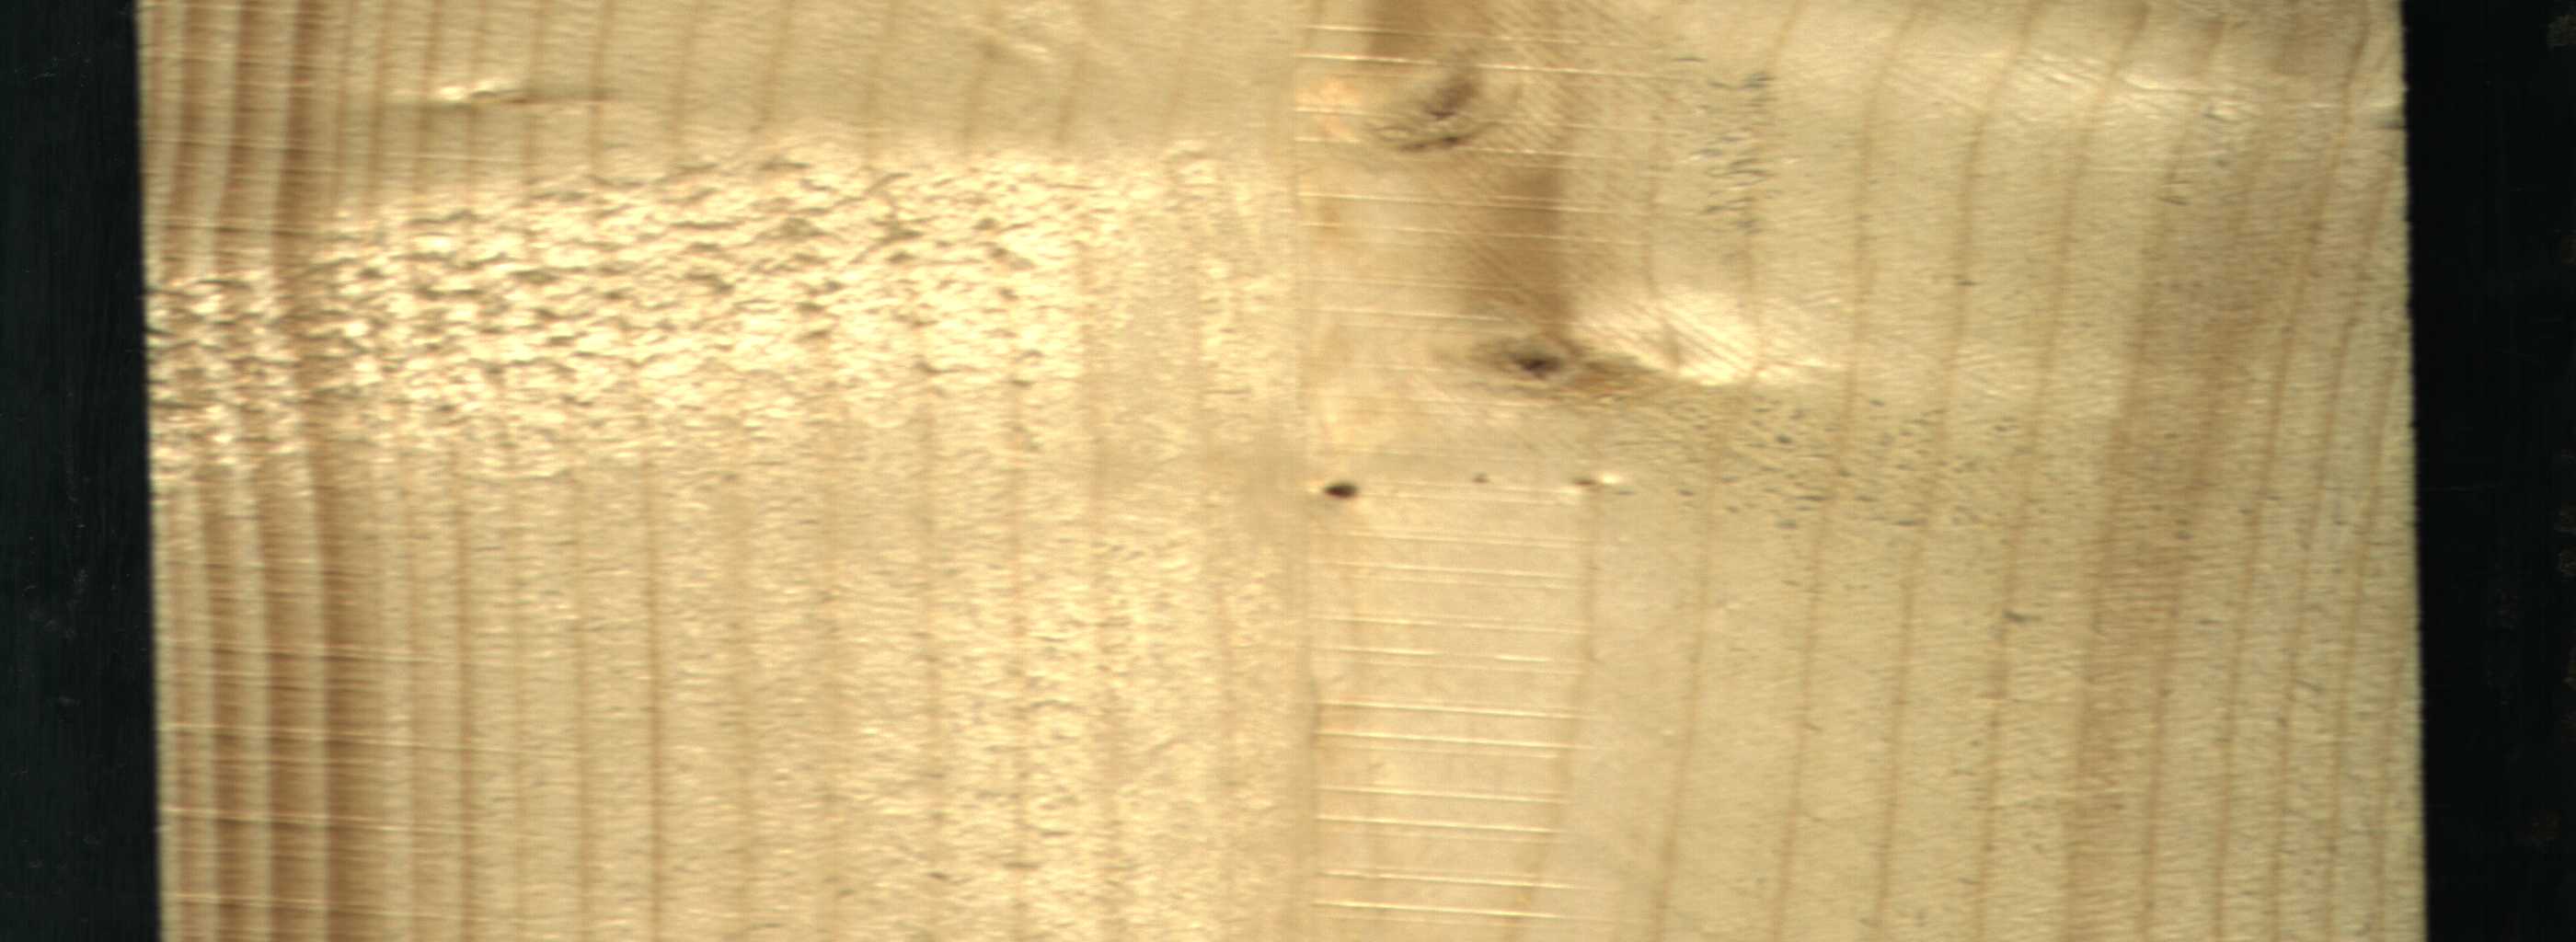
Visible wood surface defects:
Dead_Knot
Live_Knot
Live_Knot